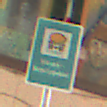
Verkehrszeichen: Wasserschutzgebiet
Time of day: Night
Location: Outdoor (Urban)
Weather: PartlyCloudy
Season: NotSpecified
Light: Artificial